Sex: F
Age: 77
Scanner: Avanto
Primary tumour origin: Unverified
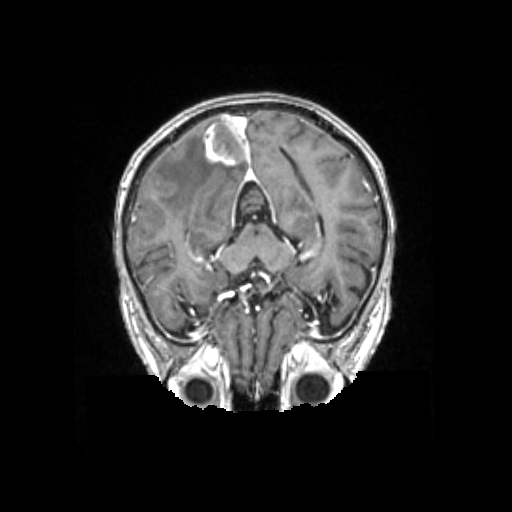
Segmented lesion volume (cc): 9.787
Number of lesion components: 1